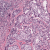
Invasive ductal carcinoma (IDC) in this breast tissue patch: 0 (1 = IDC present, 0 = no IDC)